Question: I'm having trouble defining the CSS styles necessary in order to achieve the following layout:

Ideally, I'd like to have the left two divs be of width 200px. 'div#image' will always have a height of 100px. However, I would like 'div#sidebar' and 'div#mainContent' to have lower borders which lie on the same horizontal level. Their sizes should be large enough to contain their respective content, which is determined when the page is being served. Hence, the one with more content will cause the other div to extend down to the same distance.
The problem is that with absolute positioning, the 'div#sidebar' and 'div#mainContent' elements don't seem to acknowledge the flow of their child elements. Perhaps I don't fully understand absolute positioning. Also, it seems like bad form to use Javascript in order to set the inline style of elements on the page. Is there a way of accomplishing this solely with CSS?
I've also tried floating the 'div#image' and 'div#sidebar', and setting a 'margin-left' property on 'div#mainContent', but wasn't able to get it to work...
Any help will be much appreciated!
Andrew
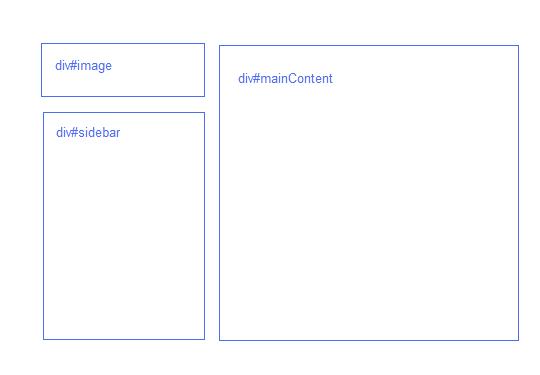
Answer: ---
JS Fiddle: <URL>
Does almost everything, may help put you on the right track.
CSS:
'''
#img {
background:green;
float:left;
height:100px;
width:200px;
}
#sidebar {
background:red;
clear:both;
float:left;
width:200px;
}
#mainContent {
background:yellow;
margin-left:200px;
}
'''
HTML:
'''
<div id='img'>
IMG
</div>
<div id='sidebar'>
SIDEBAR
<br />
<br />
<br />
</div>
<div id='mainContent'>
MAIN CONTENT
<br style='clear:both' />
</div>
'''
That extra '<br />' at the bottom forces the height of the main content to whatever the sidebar height is.
The '<br />' tags in the sidebar are just to provide some extra height for demonstration purposes.
---
Of course, you can add Javascript pretty easily to expand the sidebar's height, but it smells strongly of hack:
'''
if($('mainContent').offsetHeight > $('sidebar').offsetHeight + 100) {
$('sidebar').style.height = $('mainContent').offsetHeight - 100 + 'px';
}
'''